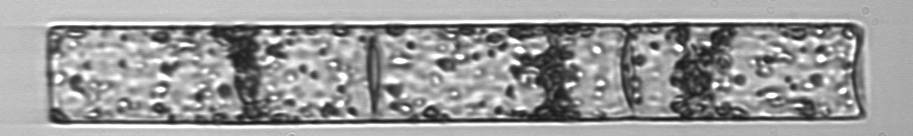
Label: Guinardia_flaccida